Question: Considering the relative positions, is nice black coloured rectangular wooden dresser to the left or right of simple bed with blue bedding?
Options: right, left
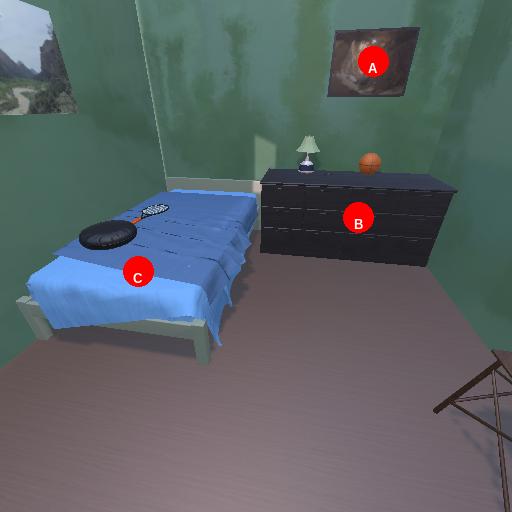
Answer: right